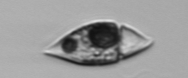
Label: Amphidinium